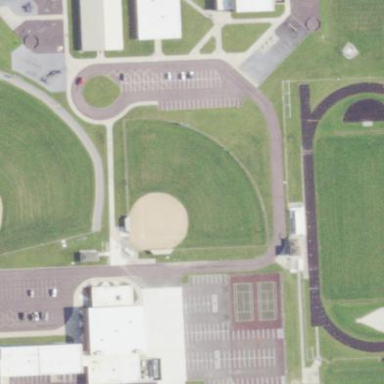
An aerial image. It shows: Baseball pitch for leisure and sports activities.